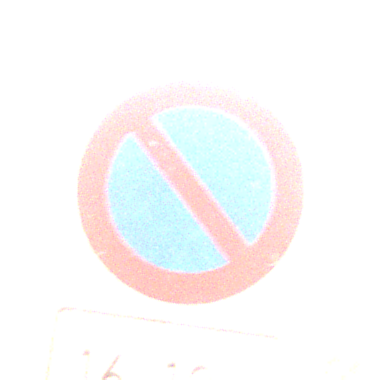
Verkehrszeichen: EingeschraenktesHalteverbot
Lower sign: ZeitangabenOhneBeschraenkungAufWochentage1
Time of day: SunriseSunset
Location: Roofed (Suburban)
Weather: Clear
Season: NotSpecified
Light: Natural